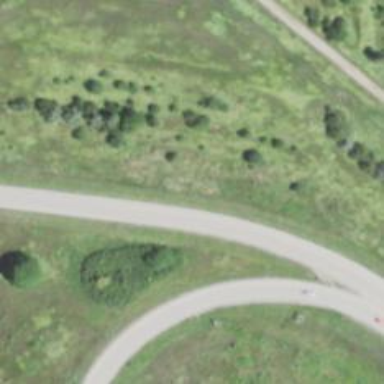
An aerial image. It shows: Primary link highway.